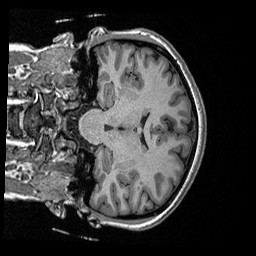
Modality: T1w
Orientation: coronal
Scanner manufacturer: ge
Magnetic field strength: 3 T
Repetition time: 2.348 s
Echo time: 0.00296 s